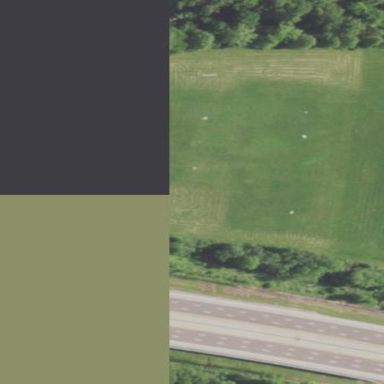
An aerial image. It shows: Soccer pitch for leisure land activities.